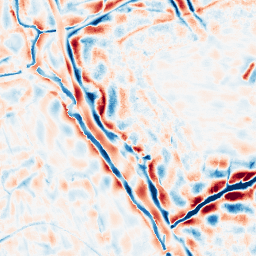
Category: wavelet
Decomposition family: wavelet_dwt
Decomposition parameters: wavelet: db8
level: 4
Upsampling method: lanczos
Upsampling parameters: scale: 8
Upsampling scale: 8